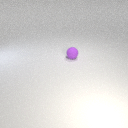
small purple rubber sphere